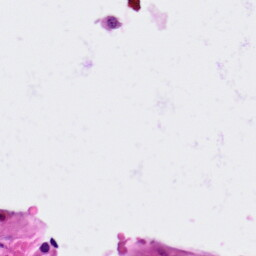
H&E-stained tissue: Lung